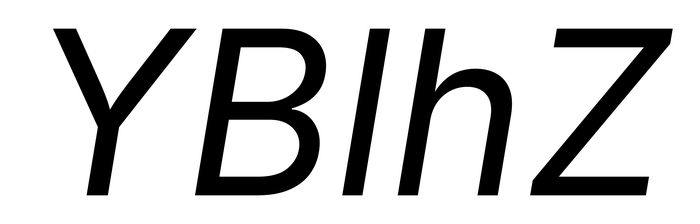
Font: Inter-Italic_Italic